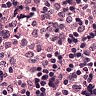
Metastatic tissue present: no